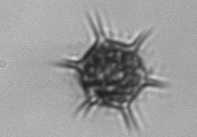
Label: Dictyocha